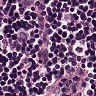
Metastatic tissue present: no